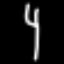
Label: fork